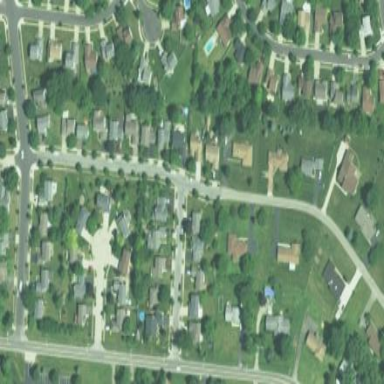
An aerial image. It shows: Residential area within neighborhood.